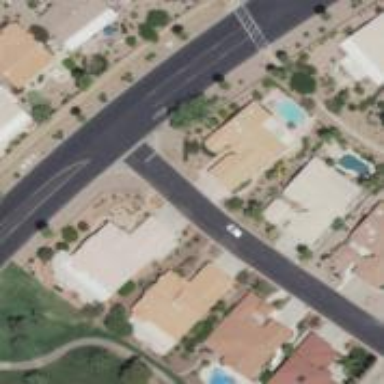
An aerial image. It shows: Residential road with asphalt surface.